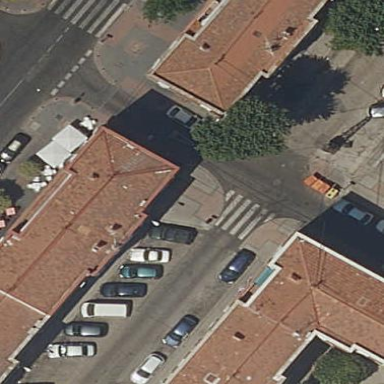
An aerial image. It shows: Hipped-roof building with apartments.